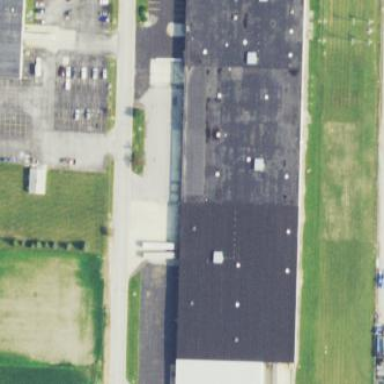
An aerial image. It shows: Industrial building with flat black roof.